Question: I'm watching this Chrome Dev Tools evolution video from Google IO 2012 and then saw this tools called Chrome Dev tools autosave which autosaves the file that is edited from chrome dev tools.
I'm on Windows and already have node installed so I only did the following:
1. Install the devtools autosave from here: https://chrome.google.com/webstore/detail/mlejngncgiocofkcbnnpaieapabmanfl/details
2. Installed the server: npm install -g autosave Everything was installed as it says its running on http://127.0.0.1:9104
3. Created a routes.js file and saved it to the folder where I run the installation of the server. Here's what the routes.js file looked like: exports.routes = [{
from: /http:\/\/127.0.0.1\//,
to: 'D:\/web_files/'
}];
Apparently accessing 'localhost' from Chrome doesn't work(it only works on firefox and other browsers I don't know why) so I have '127.0.0.1' in there instead of 'localhost'
And I have this one on the options from the chrome extension:

Any idea what I have missed? It's not working as I tried modifying some styles in a file at:
'''
http://127.0.0.1/tester/css/css1.html
'''
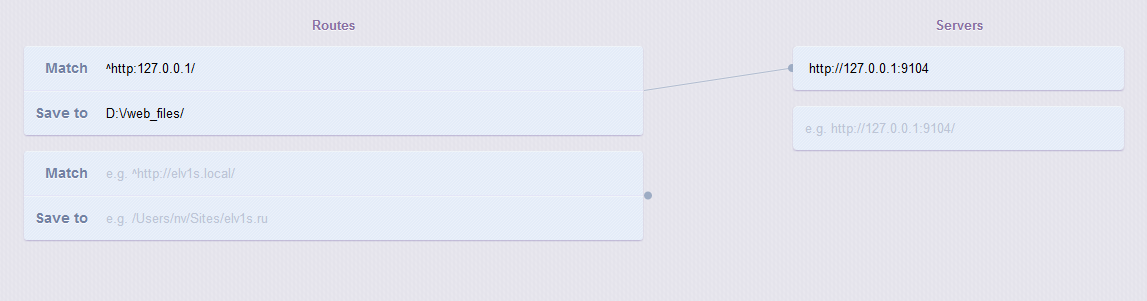
Answer: First of all, you don't need routes.js file. It is not necessary in Autosave version 1.x.
How does the URL of the CSS stylesheet look like? Note that Autosave doesn't yet work for inline stylesheets (included via '<style>').